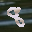
Label: 8